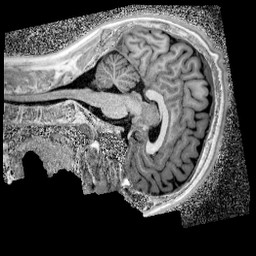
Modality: UNIT1_denoised
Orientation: sagittal
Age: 13
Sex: male
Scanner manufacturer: siemens
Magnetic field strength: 3 T
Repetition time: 4 s
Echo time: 0.00299 s